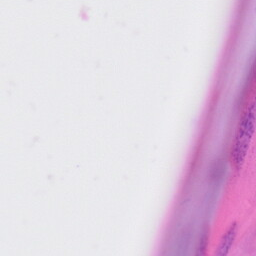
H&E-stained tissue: Skin